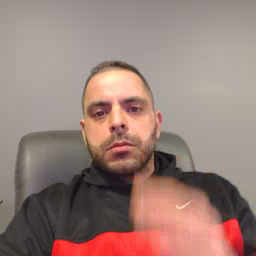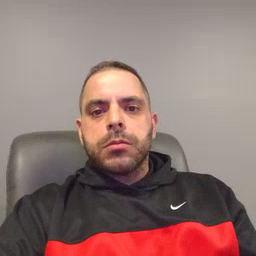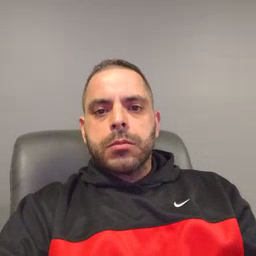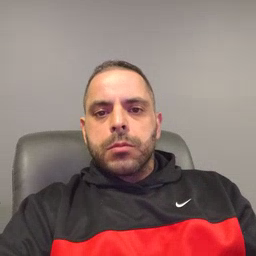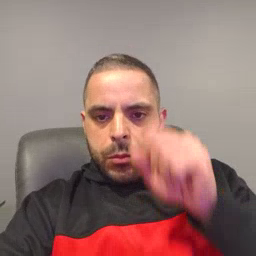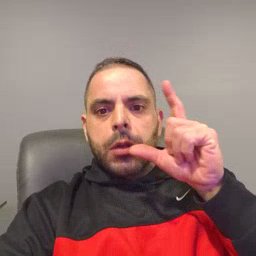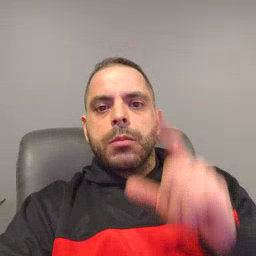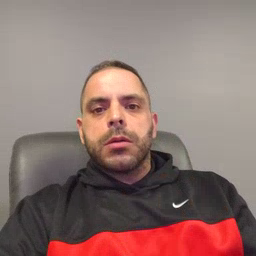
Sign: awake